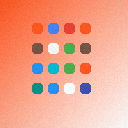
Screen state: on